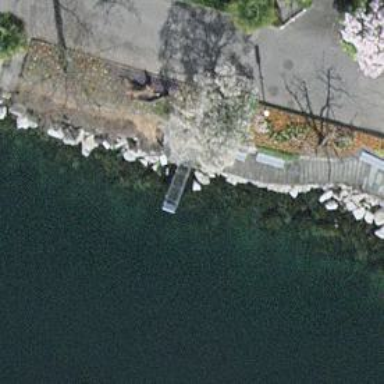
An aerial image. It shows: Light blue bench.